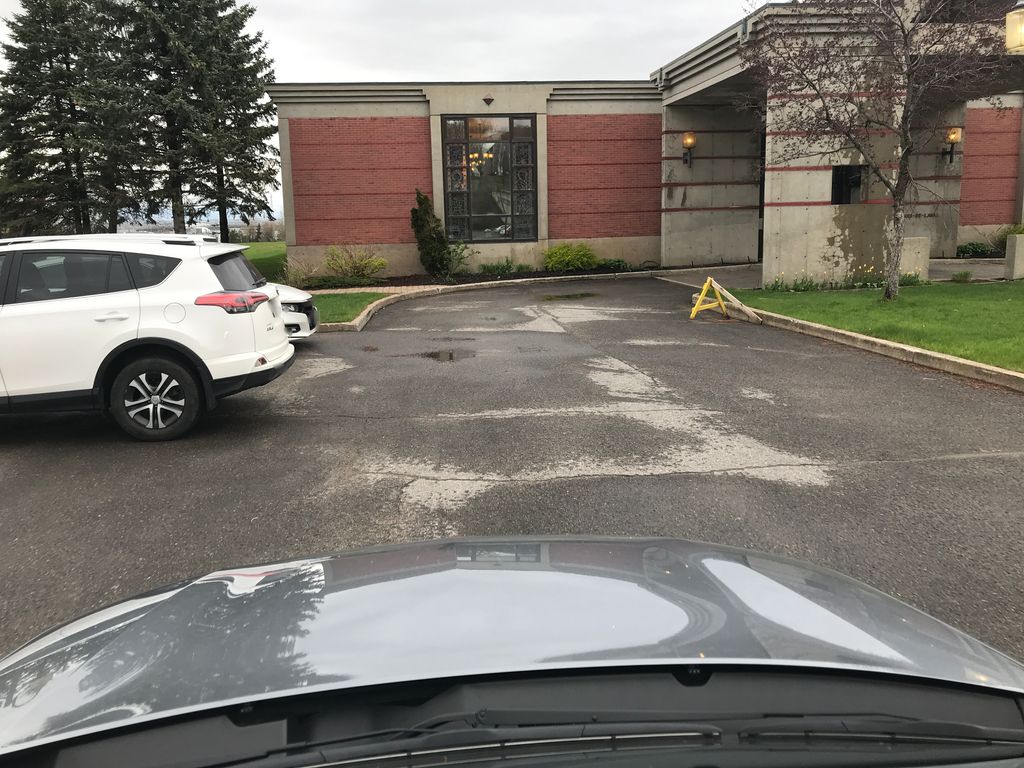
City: quebec_city